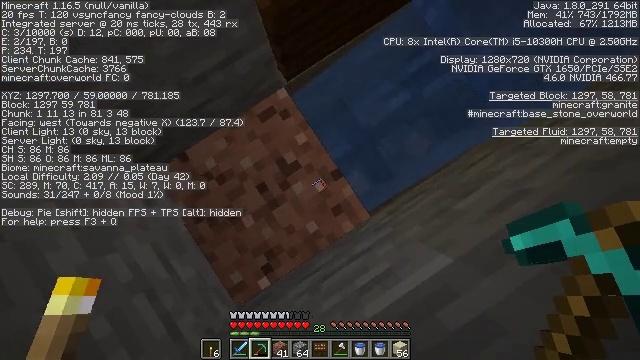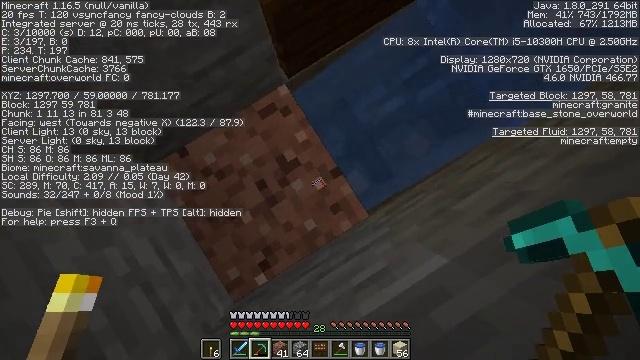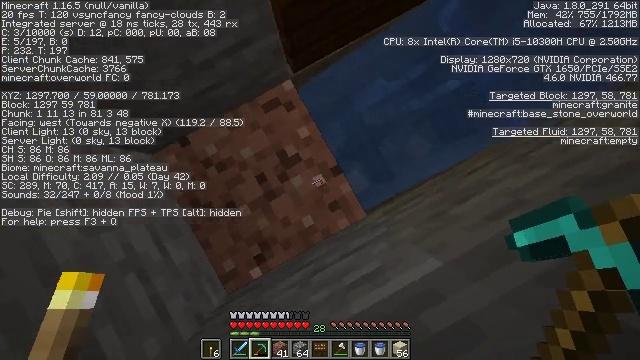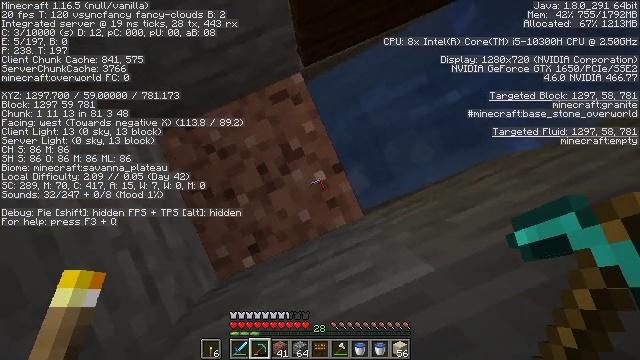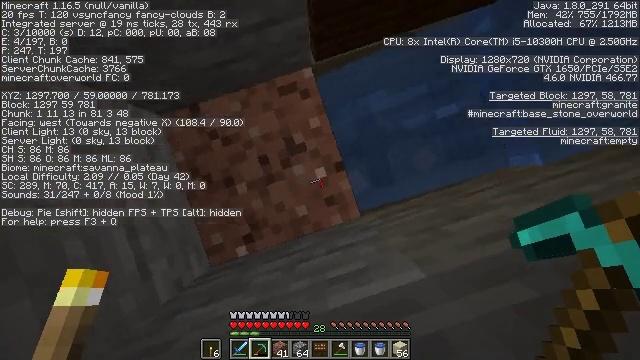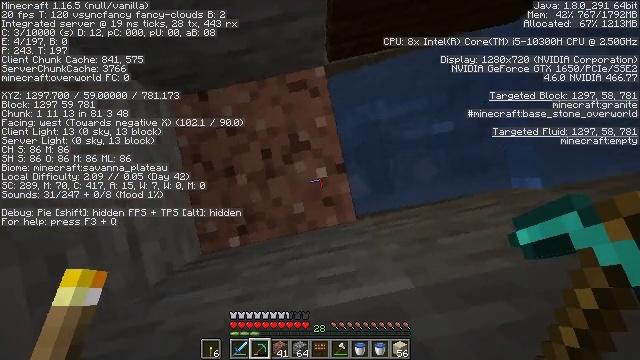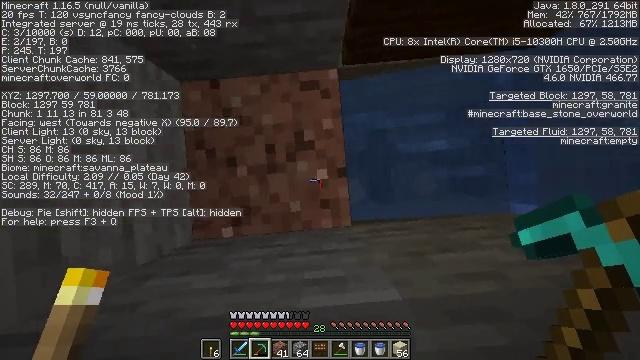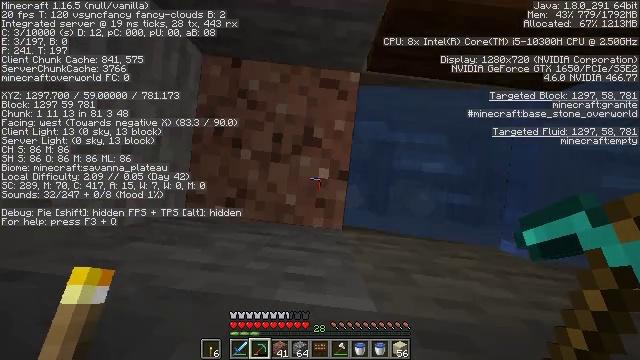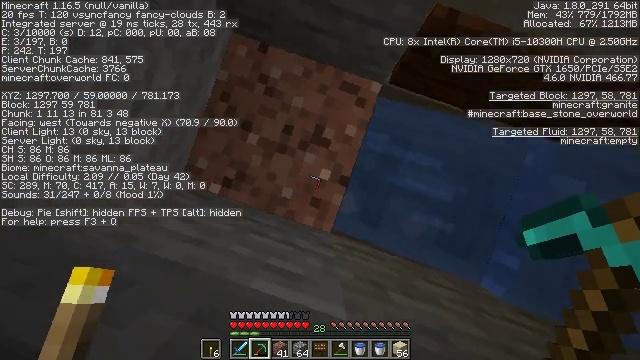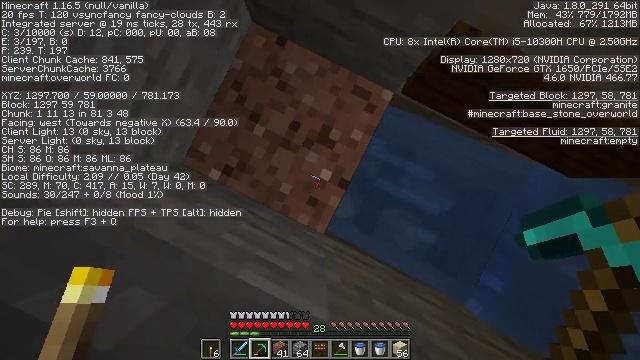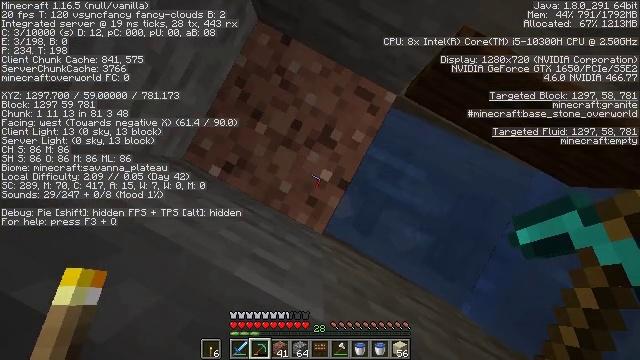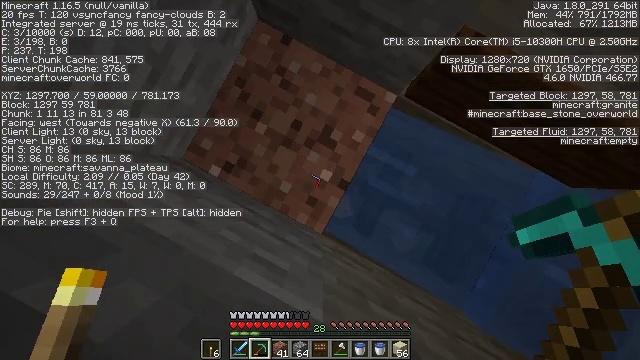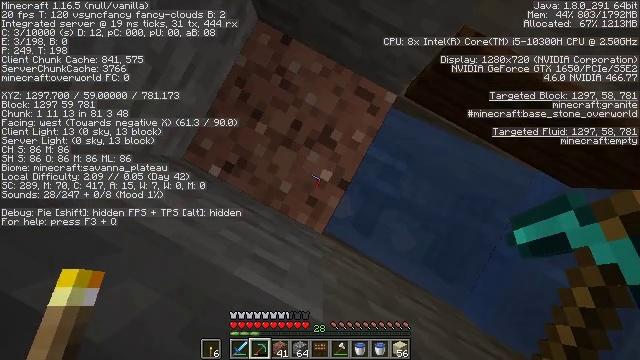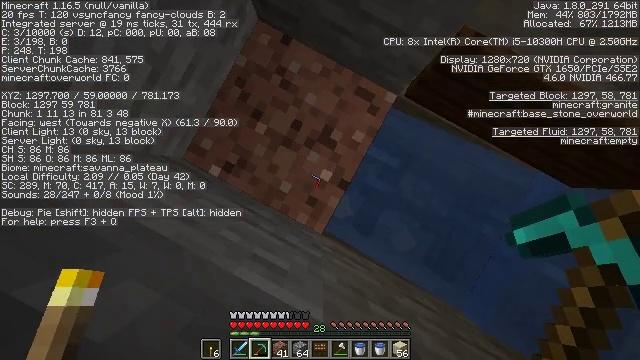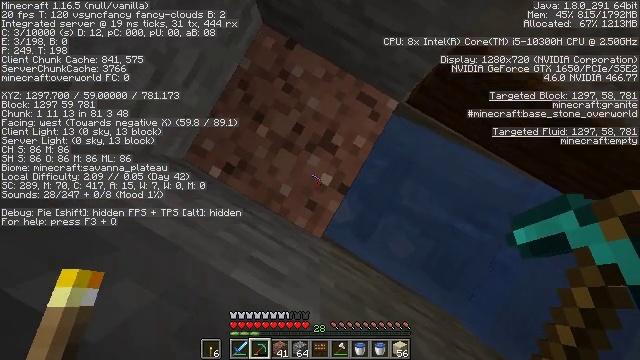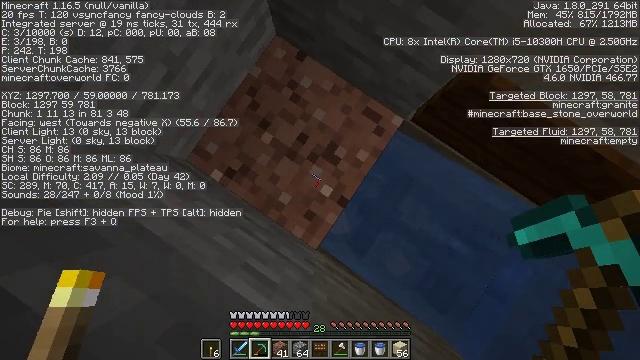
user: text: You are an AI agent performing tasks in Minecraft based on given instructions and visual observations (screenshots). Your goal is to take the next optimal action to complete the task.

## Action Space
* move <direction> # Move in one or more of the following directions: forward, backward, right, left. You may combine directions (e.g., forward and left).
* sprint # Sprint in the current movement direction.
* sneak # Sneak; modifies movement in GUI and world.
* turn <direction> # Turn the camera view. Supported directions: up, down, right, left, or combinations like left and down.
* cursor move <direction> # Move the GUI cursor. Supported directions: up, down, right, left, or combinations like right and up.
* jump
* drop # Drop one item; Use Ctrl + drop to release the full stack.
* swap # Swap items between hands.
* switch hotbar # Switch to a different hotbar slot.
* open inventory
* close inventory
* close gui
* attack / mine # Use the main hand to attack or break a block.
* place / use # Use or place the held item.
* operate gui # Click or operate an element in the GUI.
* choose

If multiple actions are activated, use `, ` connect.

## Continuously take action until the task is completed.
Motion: motion action
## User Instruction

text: Destroy the wall torch to gather it.
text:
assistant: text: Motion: turn left
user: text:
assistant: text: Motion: turn left
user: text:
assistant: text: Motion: turn left
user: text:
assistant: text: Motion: turn left
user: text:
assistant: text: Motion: turn left and down
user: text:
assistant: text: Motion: turn left
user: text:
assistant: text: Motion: turn left
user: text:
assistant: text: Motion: turn left
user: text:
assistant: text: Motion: turn left
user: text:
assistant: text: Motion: turn left
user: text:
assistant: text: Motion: no_op
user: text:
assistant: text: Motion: no_op
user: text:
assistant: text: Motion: no_op
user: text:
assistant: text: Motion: turn left
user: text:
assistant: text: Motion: turn left and up
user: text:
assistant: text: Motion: no_op
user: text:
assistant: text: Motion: no_op
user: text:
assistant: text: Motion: no_op
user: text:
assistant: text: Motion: no_op
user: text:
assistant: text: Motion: no_op
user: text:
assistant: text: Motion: no_op
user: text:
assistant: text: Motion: no_op
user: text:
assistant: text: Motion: no_op
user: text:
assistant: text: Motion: no_op
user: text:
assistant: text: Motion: no_op
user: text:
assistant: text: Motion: no_op
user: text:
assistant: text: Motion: no_op
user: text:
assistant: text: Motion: no_op
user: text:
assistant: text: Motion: no_op
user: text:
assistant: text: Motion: no_op